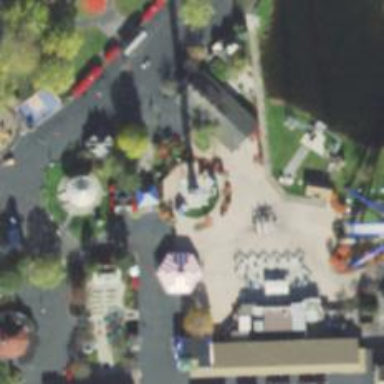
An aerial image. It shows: Drop tower attraction.